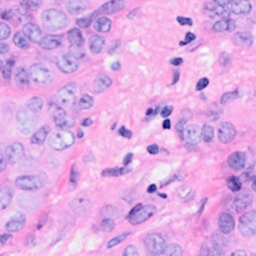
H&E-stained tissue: Breast